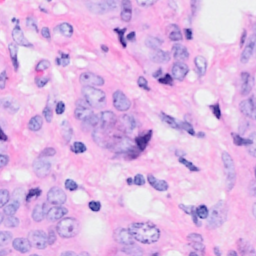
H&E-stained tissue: Breast